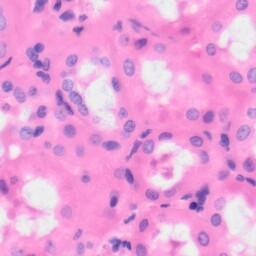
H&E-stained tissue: Kidney